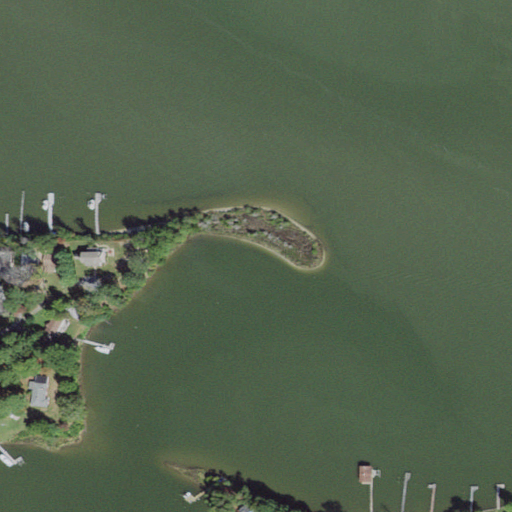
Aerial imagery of cape in Virginia named Greenfield Point containing open water, woody wetlands, open development, herbaceous wetlands, low intensity development, and mixed forest